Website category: auto
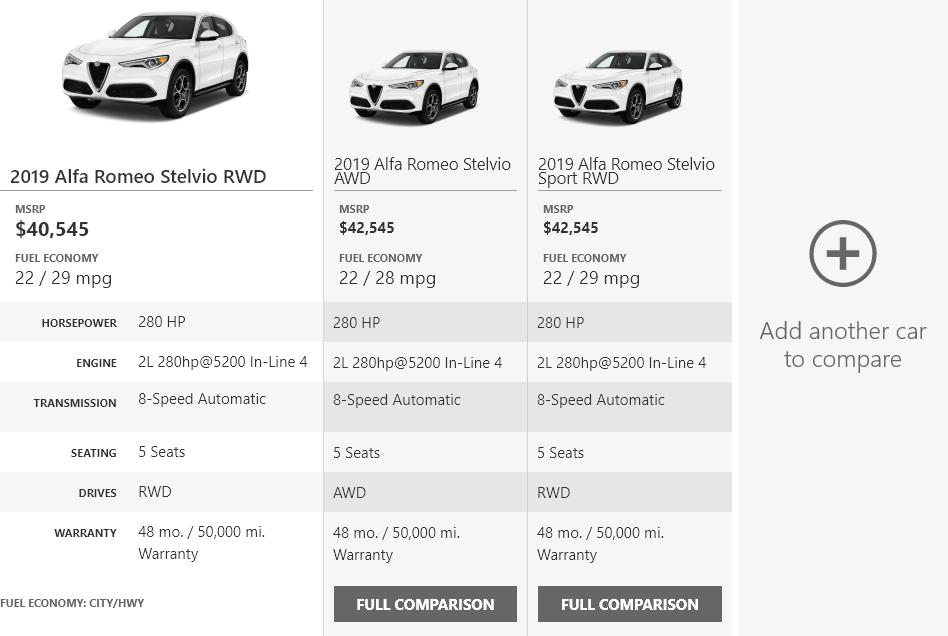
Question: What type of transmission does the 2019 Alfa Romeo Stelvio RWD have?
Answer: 8-Speed Automatic

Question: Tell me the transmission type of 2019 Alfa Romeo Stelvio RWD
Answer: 8-Speed Automatic

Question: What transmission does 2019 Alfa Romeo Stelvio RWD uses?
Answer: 8-Speed Automatic

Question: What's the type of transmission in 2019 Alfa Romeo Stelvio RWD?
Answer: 8-Speed Automatic

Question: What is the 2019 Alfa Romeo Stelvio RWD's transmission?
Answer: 8-Speed Automatic

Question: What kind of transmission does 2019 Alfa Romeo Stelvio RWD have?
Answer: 8-Speed Automatic

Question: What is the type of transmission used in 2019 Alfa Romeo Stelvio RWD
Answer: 8-Speed Automatic

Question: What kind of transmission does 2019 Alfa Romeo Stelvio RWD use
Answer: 8-Speed Automatic

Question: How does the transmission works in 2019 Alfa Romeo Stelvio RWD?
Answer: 8-Speed Automatic

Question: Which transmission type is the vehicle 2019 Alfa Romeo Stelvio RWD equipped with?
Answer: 8-Speed Automatic

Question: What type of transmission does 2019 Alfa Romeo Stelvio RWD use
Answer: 8-Speed Automatic

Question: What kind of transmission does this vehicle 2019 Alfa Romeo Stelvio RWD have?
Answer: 8-Speed Automatic

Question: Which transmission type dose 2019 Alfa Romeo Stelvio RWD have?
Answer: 8-Speed Automatic

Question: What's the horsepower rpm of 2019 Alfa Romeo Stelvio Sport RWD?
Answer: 280 HP

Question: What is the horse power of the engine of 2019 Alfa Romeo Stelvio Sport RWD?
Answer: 280 HP

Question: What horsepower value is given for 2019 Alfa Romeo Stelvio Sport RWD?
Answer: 280 HP

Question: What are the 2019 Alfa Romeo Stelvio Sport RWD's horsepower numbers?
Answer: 280 HP

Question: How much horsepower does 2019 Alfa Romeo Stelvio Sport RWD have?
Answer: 280 HP

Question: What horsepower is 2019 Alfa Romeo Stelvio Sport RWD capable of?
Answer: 280 HP

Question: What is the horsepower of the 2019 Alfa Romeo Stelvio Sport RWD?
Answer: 280 HP

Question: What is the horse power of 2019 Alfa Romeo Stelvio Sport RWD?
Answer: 280 HP

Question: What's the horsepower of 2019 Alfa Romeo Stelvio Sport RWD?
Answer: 280 HP

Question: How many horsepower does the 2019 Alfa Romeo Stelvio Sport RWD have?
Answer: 280 HP

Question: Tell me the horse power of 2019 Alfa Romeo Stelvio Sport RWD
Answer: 280 HP

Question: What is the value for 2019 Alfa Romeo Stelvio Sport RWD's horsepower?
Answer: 280 HP

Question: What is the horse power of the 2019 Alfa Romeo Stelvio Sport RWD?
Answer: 280 HP

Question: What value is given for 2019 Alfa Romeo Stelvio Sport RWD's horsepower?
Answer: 280 HP

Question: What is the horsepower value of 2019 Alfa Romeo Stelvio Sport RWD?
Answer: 280 HP

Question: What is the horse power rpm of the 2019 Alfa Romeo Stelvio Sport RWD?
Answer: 280 HP

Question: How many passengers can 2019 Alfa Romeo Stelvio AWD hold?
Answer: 5 Seats

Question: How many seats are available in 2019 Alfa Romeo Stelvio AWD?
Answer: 5 Seats

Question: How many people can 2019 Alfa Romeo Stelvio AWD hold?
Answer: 5 Seats

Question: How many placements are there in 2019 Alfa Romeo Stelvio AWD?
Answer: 5 Seats

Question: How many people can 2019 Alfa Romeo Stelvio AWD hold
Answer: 5 Seats

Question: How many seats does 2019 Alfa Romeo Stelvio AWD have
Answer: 5 Seats

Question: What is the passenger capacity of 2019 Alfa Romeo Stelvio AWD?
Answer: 5 Seats

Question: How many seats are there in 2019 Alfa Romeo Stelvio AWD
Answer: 5 Seats

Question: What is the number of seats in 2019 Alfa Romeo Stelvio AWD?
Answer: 5 Seats

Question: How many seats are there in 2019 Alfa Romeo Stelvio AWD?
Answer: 5 Seats

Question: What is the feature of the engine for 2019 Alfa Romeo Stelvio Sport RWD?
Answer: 2L 280hp@5200 In-Line 4

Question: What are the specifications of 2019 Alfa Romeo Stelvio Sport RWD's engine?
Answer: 2L 280hp@5200 In-Line 4

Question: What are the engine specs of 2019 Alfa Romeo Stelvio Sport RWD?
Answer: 2L 280hp@5200 In-Line 4

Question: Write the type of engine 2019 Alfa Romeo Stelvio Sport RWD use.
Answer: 2L 280hp@5200 In-Line 4

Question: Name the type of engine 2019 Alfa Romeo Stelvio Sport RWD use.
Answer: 2L 280hp@5200 In-Line 4

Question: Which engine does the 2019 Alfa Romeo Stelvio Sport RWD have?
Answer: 2L 280hp@5200 In-Line 4

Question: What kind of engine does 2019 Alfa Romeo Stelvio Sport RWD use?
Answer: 2L 280hp@5200 In-Line 4

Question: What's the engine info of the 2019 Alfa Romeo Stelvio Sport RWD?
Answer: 2L 280hp@5200 In-Line 4

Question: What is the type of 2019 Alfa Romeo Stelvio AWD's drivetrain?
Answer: AWD

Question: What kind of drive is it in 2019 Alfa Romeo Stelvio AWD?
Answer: AWD

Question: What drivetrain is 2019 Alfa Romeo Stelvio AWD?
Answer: AWD

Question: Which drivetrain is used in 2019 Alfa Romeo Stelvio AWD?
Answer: AWD

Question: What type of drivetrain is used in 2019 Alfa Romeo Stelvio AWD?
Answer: AWD

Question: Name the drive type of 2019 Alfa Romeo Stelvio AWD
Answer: AWD

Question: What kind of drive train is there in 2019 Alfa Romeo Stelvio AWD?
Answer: AWD

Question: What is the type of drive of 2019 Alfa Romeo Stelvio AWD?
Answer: AWD

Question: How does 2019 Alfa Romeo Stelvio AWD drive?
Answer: AWD

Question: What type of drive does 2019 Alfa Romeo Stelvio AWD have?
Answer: AWD

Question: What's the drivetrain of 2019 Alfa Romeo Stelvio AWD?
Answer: AWD

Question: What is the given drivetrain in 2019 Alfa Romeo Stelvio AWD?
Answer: AWD

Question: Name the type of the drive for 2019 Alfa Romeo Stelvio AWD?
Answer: AWD

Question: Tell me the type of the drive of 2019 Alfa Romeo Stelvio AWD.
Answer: AWD

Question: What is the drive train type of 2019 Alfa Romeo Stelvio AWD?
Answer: AWD

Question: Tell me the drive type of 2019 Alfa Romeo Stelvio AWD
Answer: AWD

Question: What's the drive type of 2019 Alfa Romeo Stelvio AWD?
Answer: AWD